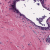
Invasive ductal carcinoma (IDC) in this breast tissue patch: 0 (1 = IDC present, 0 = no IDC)